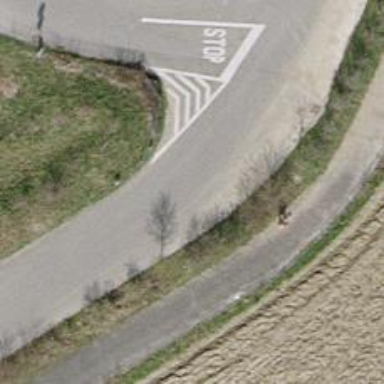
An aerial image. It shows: Unclassified asphalt road with separate sidewalk.